Field crop: maize
Growth stage: 2
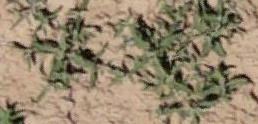
Species: atriplex